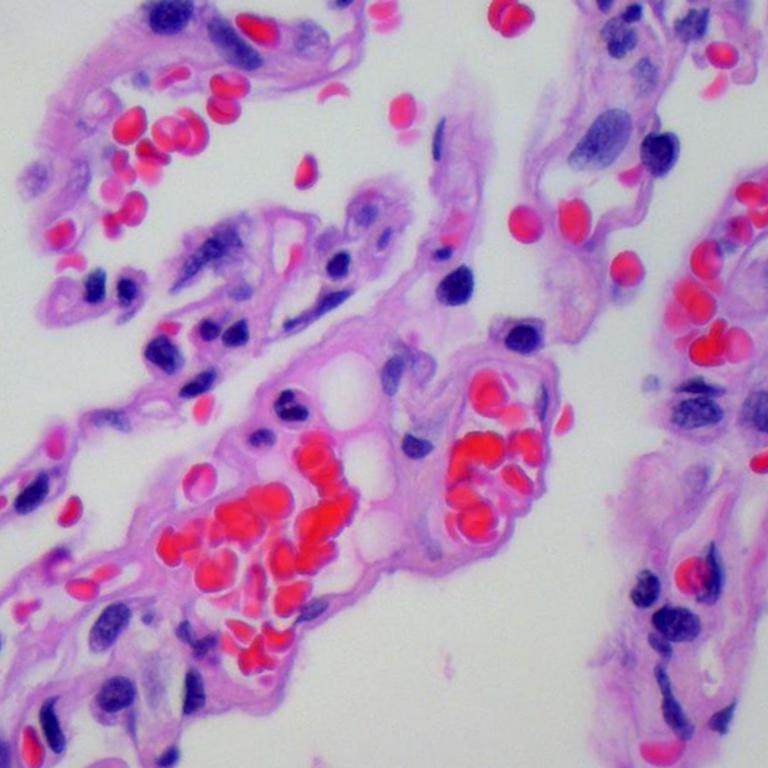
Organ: lung
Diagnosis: benign